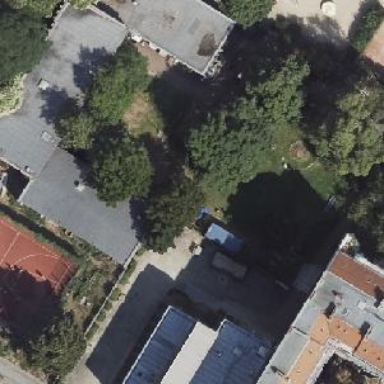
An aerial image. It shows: Community center.